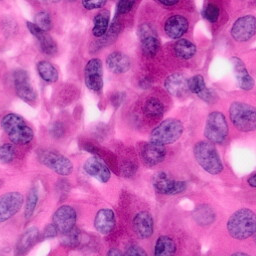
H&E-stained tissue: Pancreatic